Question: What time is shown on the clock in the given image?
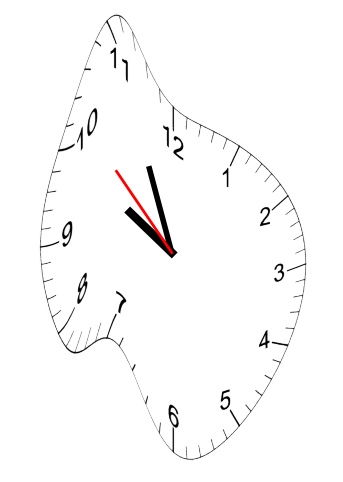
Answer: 09:55:52